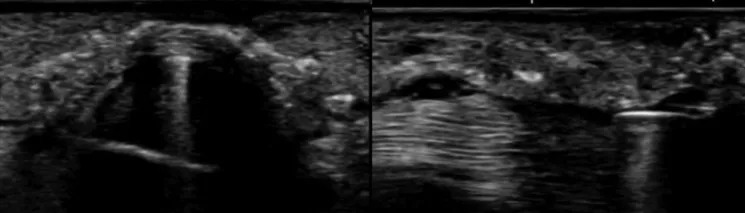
Ultrasonography within the tendon sheath. The left figure shows a short-axis ultrasound image. The guide within the tendon sheath and the neurovascular bundles on both sides of the tendon sheath are visible. The figure on the right shows the long-axis view. The guide is visible in the tendon sheath.
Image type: radiology (ultrasound)